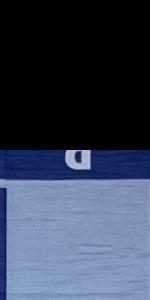
Label: Empty